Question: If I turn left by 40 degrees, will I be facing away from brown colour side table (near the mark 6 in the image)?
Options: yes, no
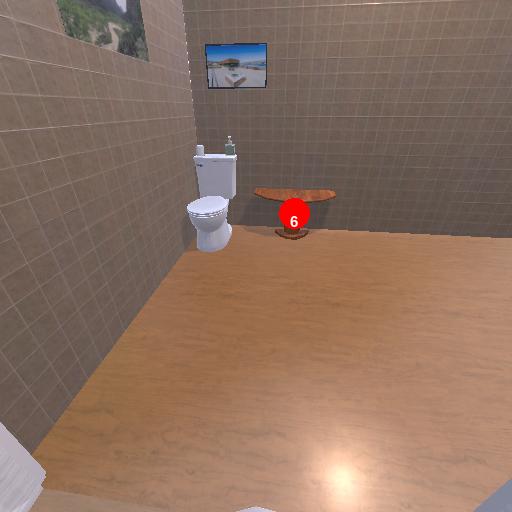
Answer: yes